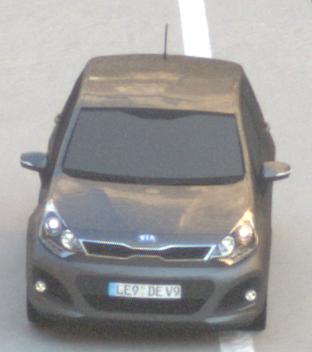
Make: KIA
Model: Rio 1.2
Detailed model: Rio (UB)
Model produced from: 2011/09
Model produced until: 2015/01
Doors: 3
Color: gray
Road condition: dry road
Daytime: morning or afternoon
Contrast: low contrast